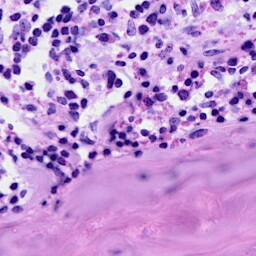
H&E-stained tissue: Breast